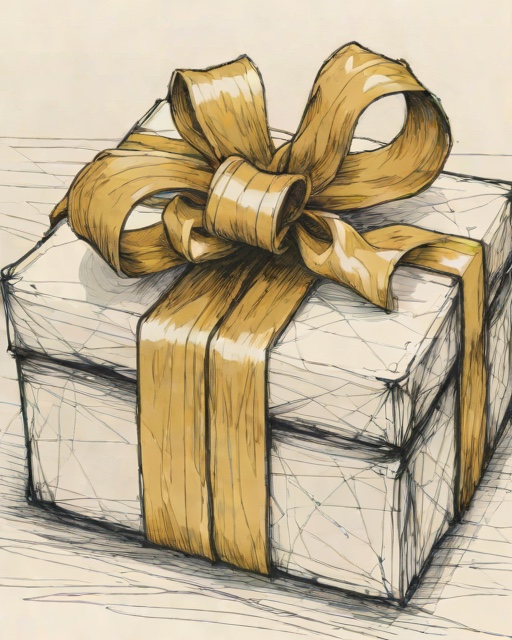
Category: Thank You